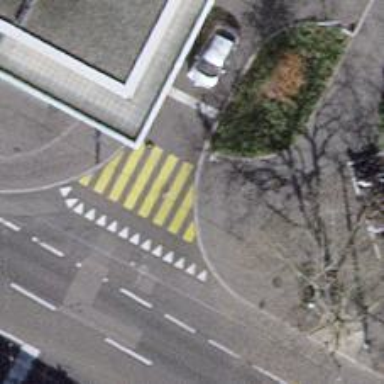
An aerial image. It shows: Road crossing with traffic signals and island.